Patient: sex M, age 54
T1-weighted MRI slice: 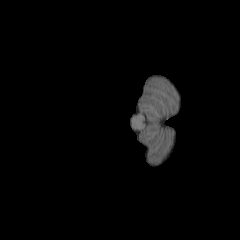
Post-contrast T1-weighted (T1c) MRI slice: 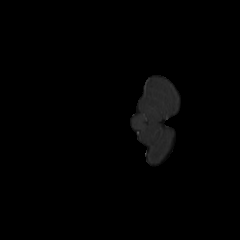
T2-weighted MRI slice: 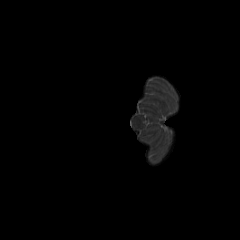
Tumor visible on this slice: no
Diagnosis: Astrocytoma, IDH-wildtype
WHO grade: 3